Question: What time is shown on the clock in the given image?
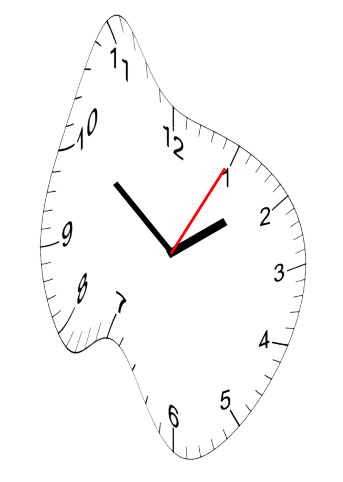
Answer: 01:51:05